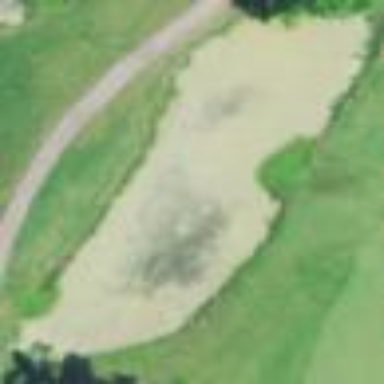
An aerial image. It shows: Picturesque scene of golf course with lateral water hazard.